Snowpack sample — Buffalo Mountain, Silverthorne, Colorado, USA (1/25/25, 10:11 AM MST)
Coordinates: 39.6222, -106.1139
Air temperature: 22 °F
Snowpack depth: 110 cm
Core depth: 30 cm
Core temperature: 42.8 °F
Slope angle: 12°, slope face: 102°
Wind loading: high
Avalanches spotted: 0
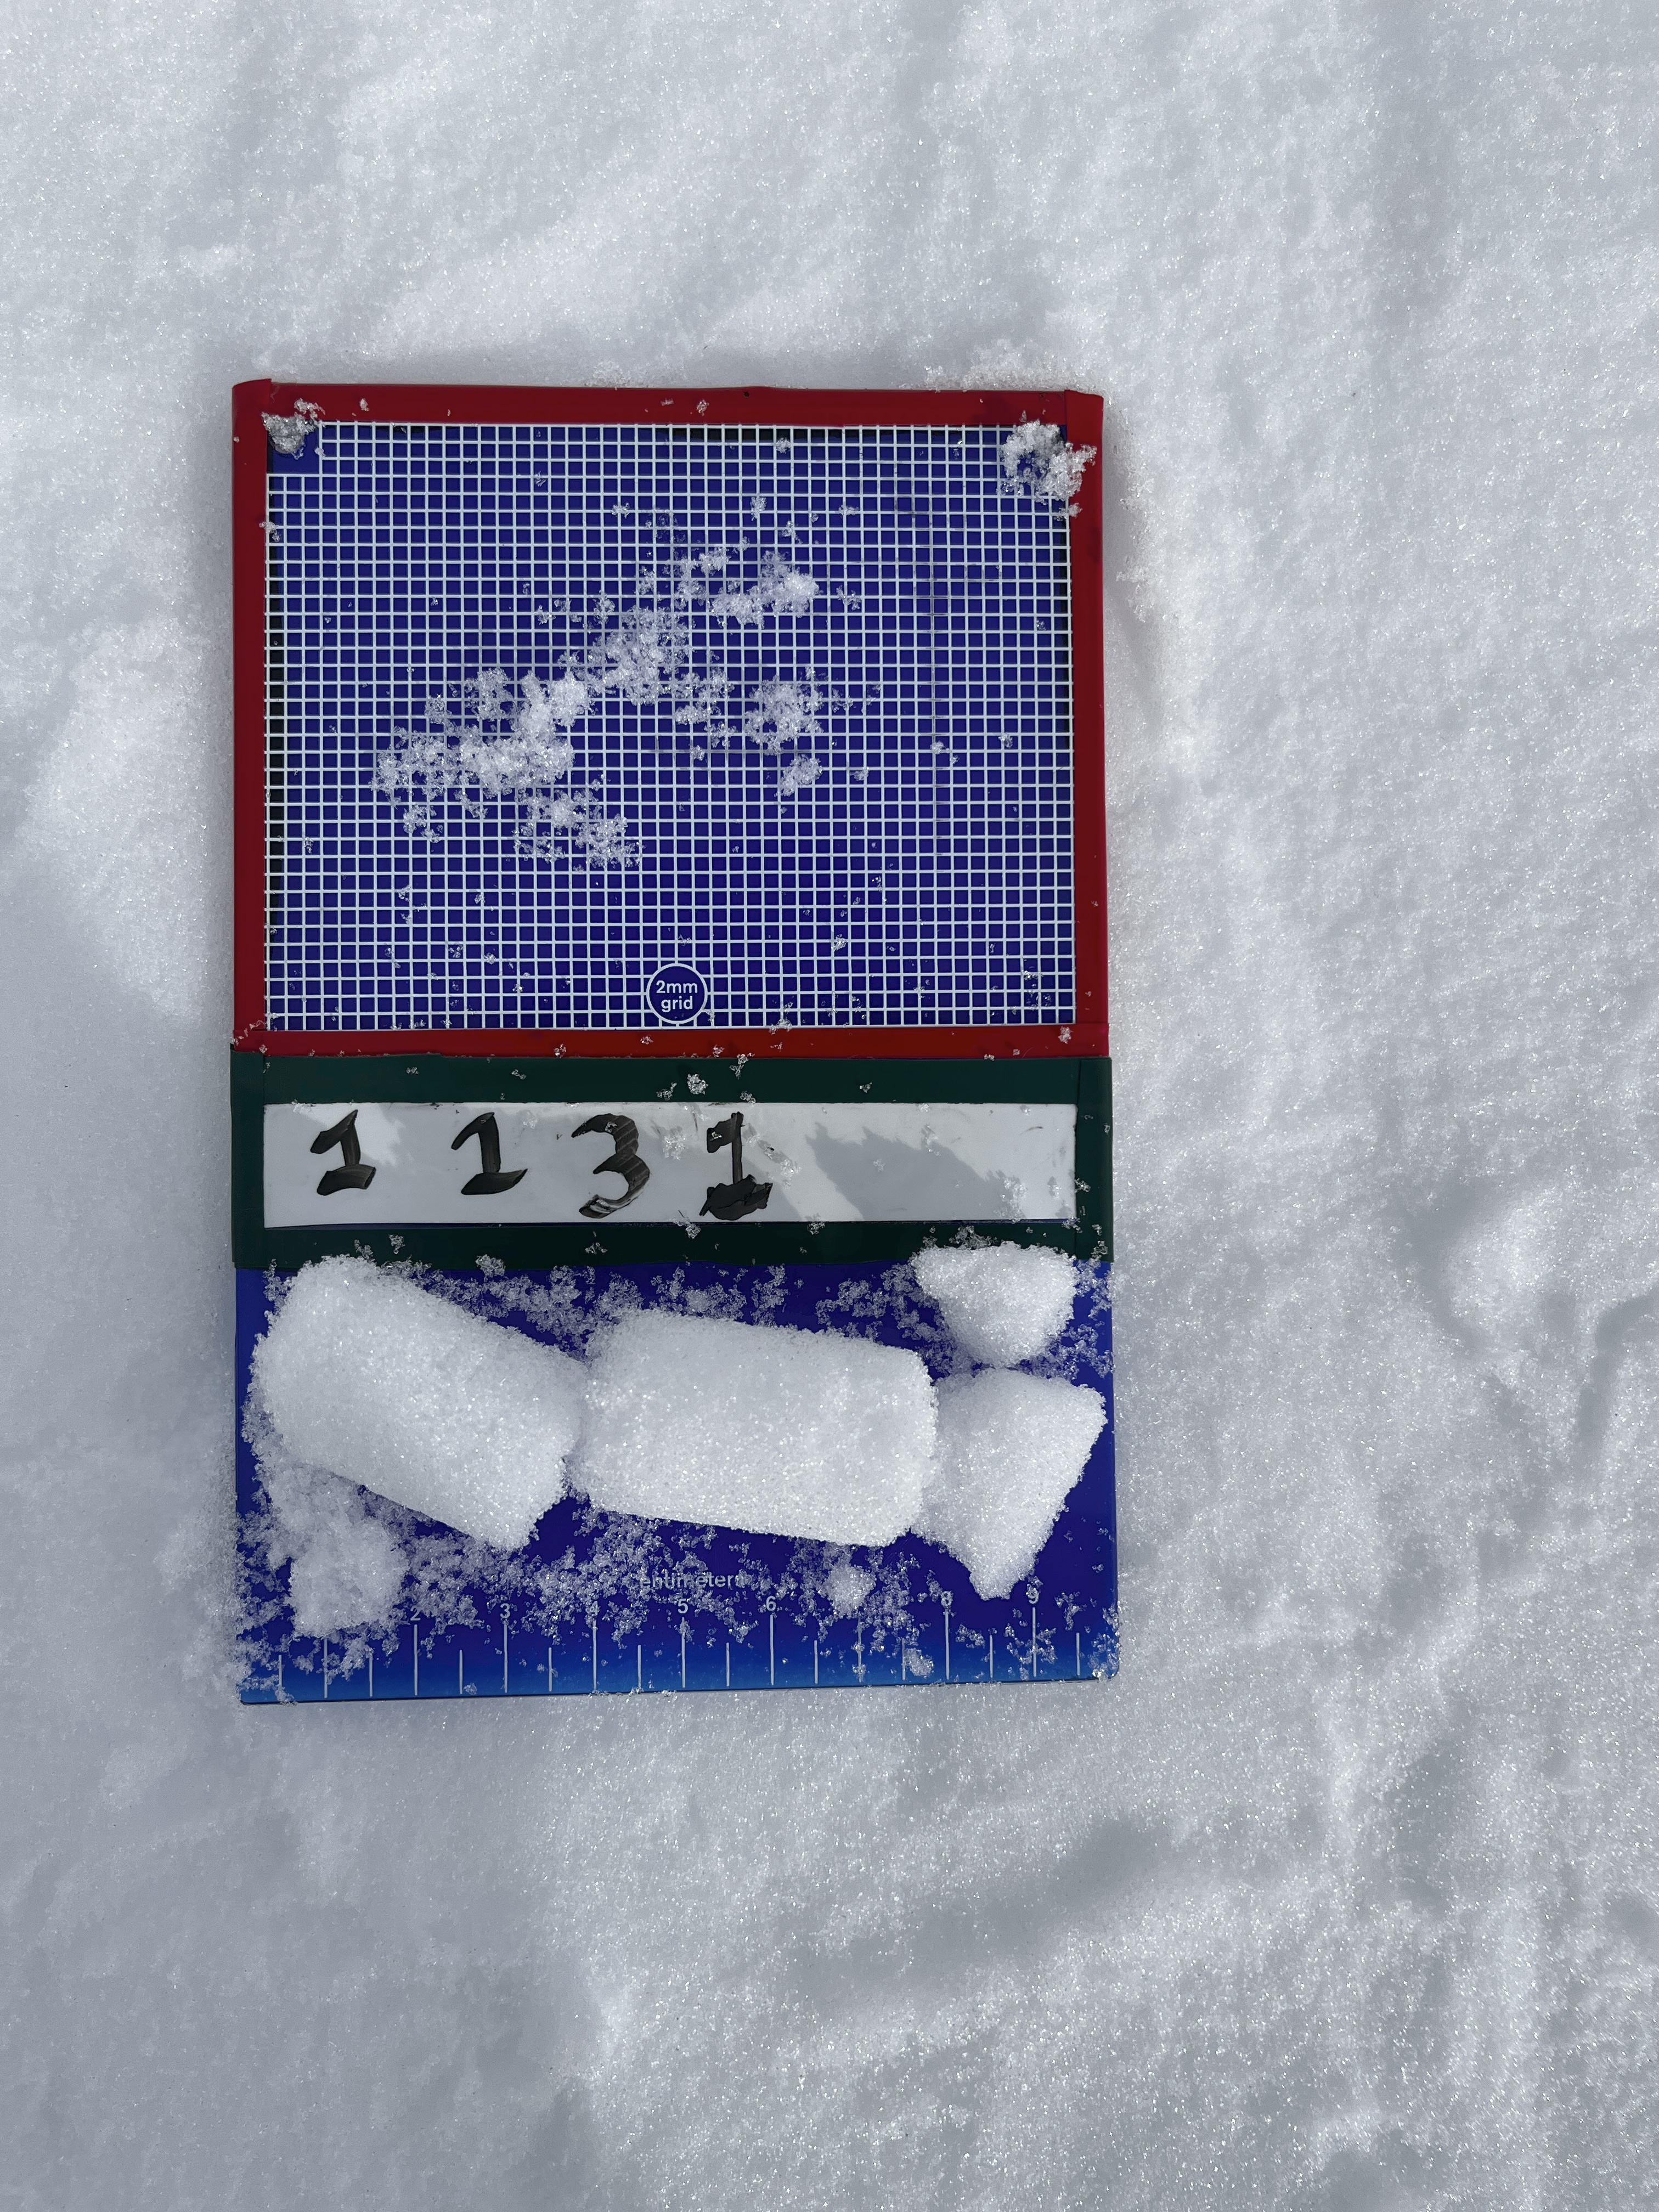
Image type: crystal_card
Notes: No avalanches nearby, collected on the outskirts of a fire break 15 meters from the treeline, on way to Buffalo and Red Mountain